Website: crate-barrel
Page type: billing-address
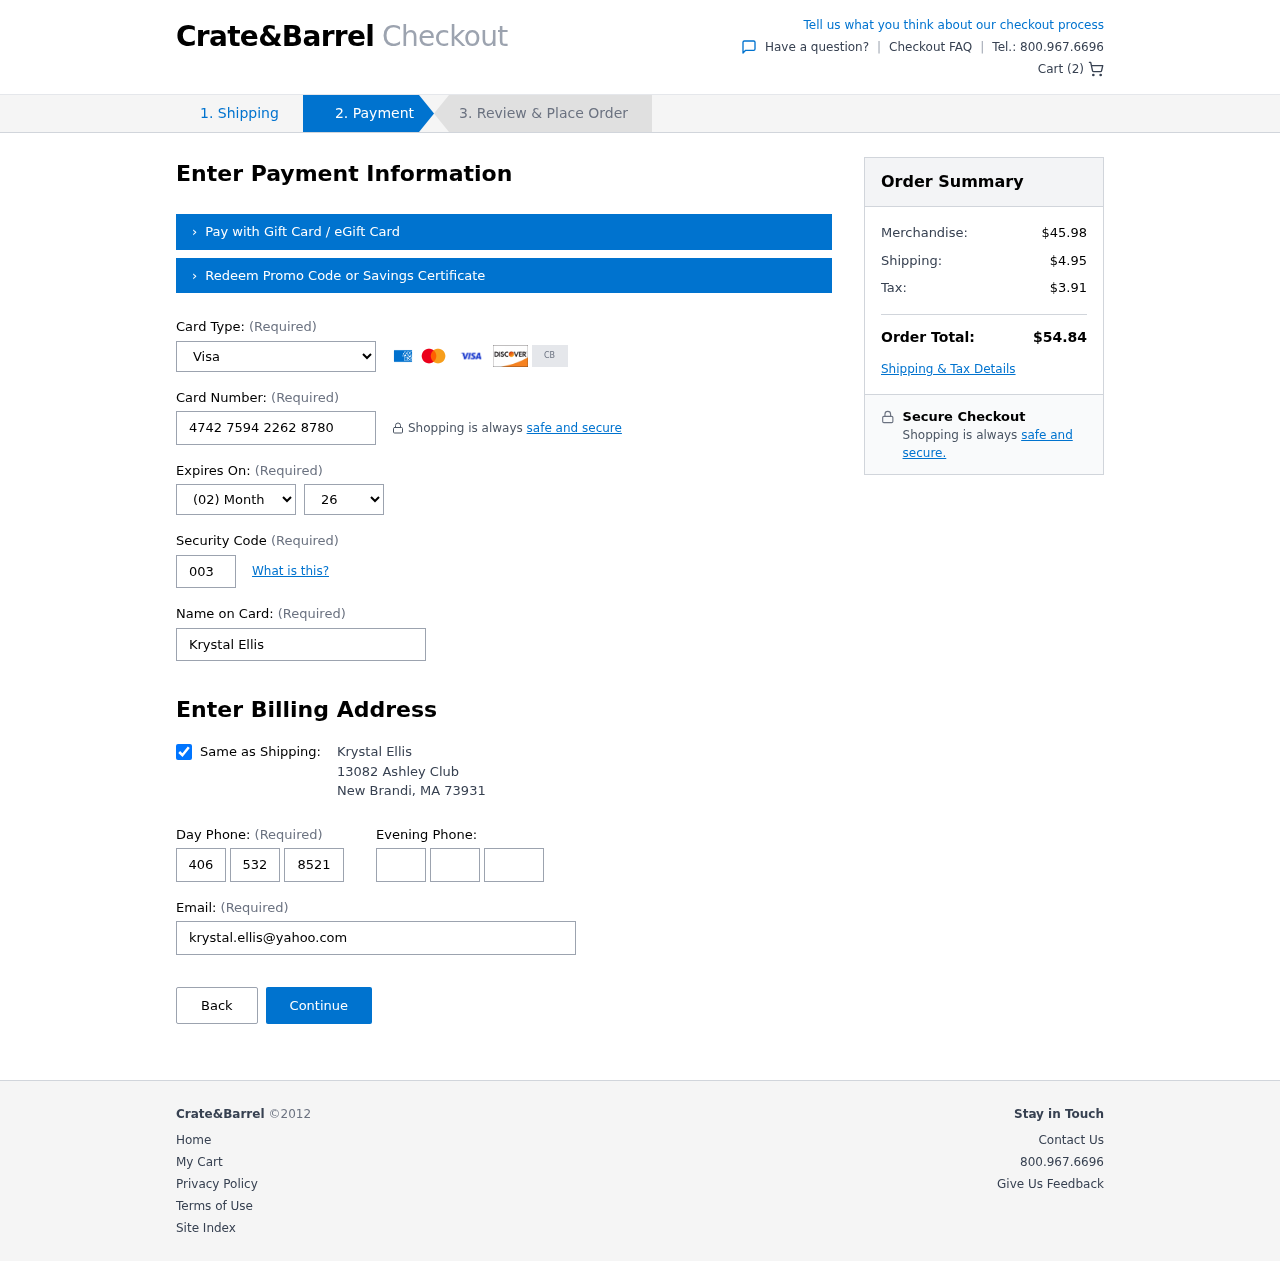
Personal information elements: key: PII_CARD_CVV
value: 003
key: PII_CARD_EXPIRY_MONTH
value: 02
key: PII_CARD_EXPIRY_YEAR
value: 26
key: PII_CARD_NUMBER
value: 4742 7594 2262 8780
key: PII_CARD_TYPE
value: Visa
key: PII_CITY
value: New Brandi
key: PII_EMAIL
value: krystal.ellis@yahoo.com
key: PII_FULLNAME
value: Krystal Ellis
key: PII_PHONE_AREA
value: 406
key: PII_PHONE_PREFIX
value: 532
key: PII_PHONE_SUFFIX
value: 8521
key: PII_POSTCODE
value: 73931
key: PII_STATE_ABBR
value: MA
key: PII_STREET
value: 13082 Ashley Club
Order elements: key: ORDER_NUM_ITEMS
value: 2
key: ORDER_SUBTOTAL
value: $45.98
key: ORDER_SHIPPING_COST
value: $4.95
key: ORDER_TAX
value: $3.91
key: ORDER_TOTAL
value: $54.84